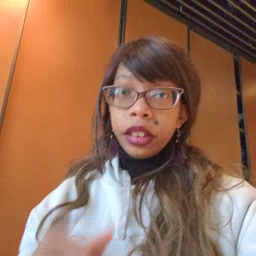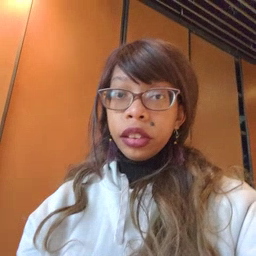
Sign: awake